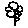
Label: flower